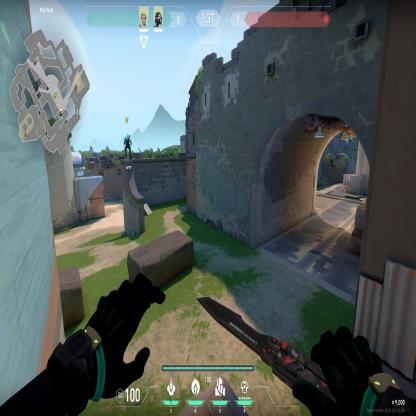
Label: teammate